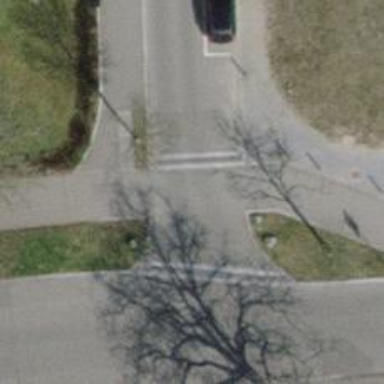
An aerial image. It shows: Asphalt path that serves as sidewalk.